Aerial crown-view tile of a tropical tree (Barro Colorado Island, Panama), acquired 20250124:
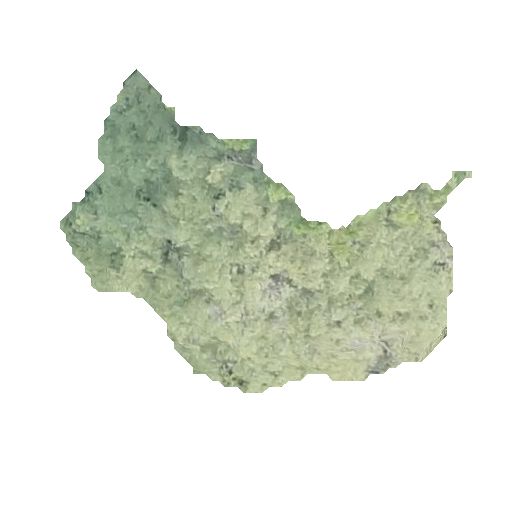
Species: Tabebuia rosea
GBIF accepted scientific name: Tabebuia rosea
Crown area: 104.251 m²